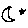
Label: moon